Field crop: maize
Growth stage: 2
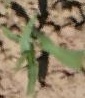
Species: maize